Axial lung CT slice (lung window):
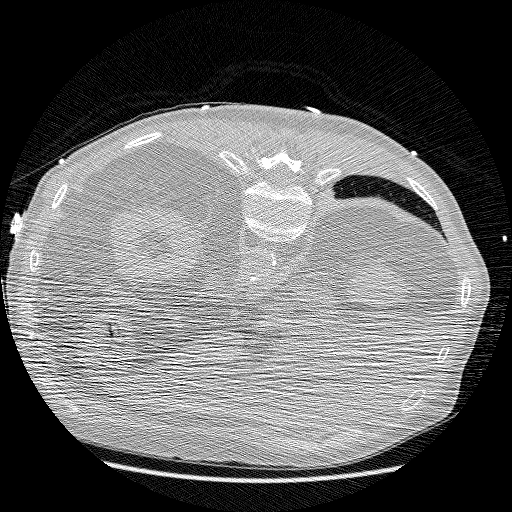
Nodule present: no